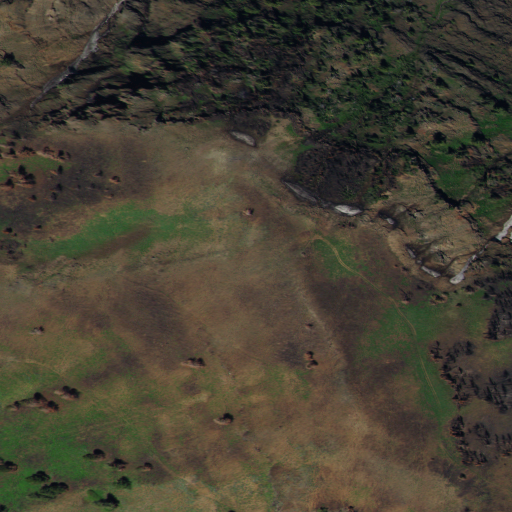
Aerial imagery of mountain in Idaho named Cuddy Mountain containing grassland, evergreen forest, and shrub